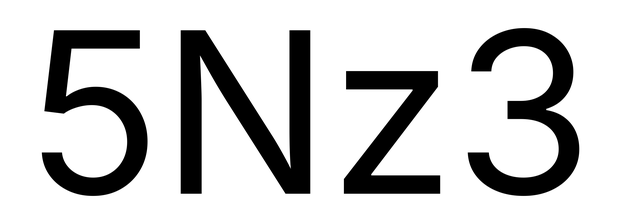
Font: Inter_Regular